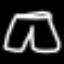
Label: pants